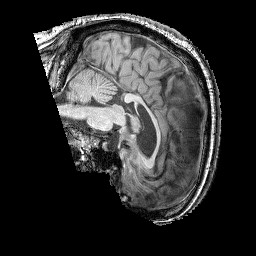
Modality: T1w
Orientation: sagittal
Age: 41
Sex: male
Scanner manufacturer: siemens
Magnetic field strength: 3 T
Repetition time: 2.25 s
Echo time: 0.00411 s